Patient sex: M
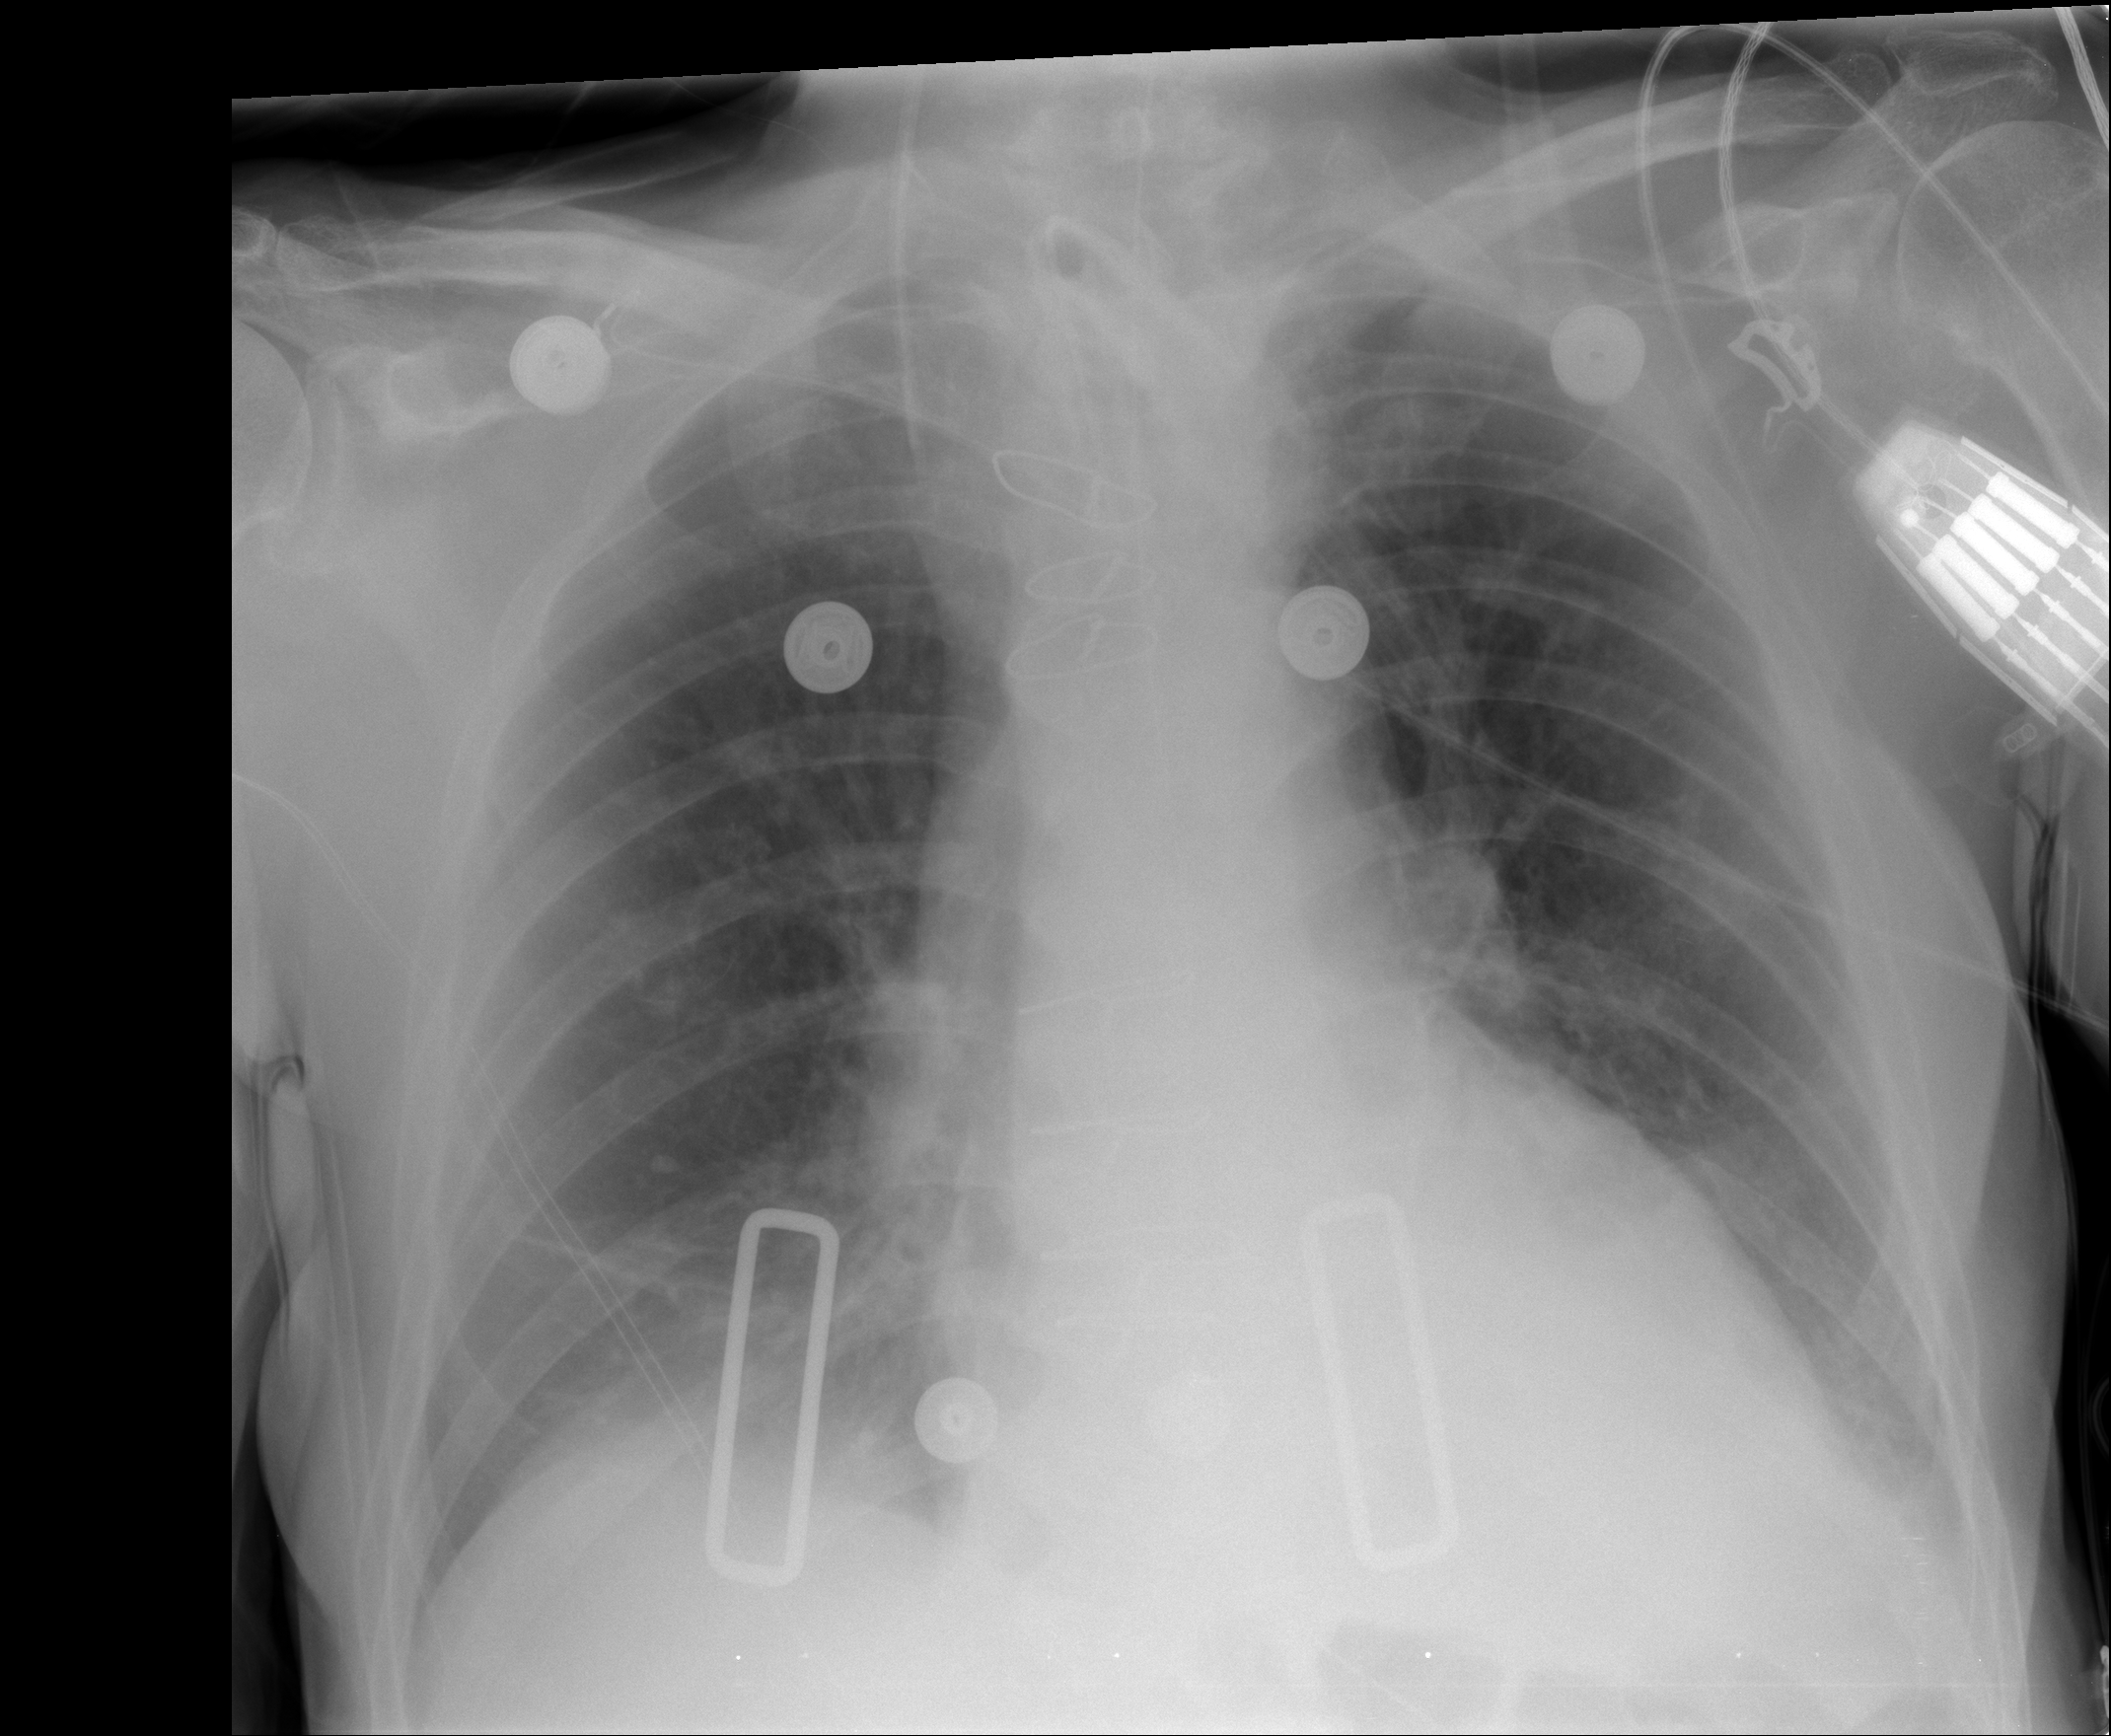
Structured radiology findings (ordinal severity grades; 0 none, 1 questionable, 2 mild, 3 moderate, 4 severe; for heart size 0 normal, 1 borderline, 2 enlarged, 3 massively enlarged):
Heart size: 2
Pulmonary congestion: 2
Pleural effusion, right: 2
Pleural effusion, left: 2
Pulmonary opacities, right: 2
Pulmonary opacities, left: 2
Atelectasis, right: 2
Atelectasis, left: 2